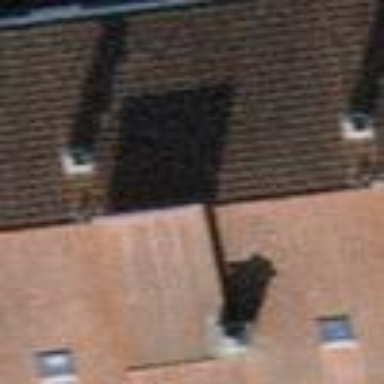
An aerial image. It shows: Terrace building.